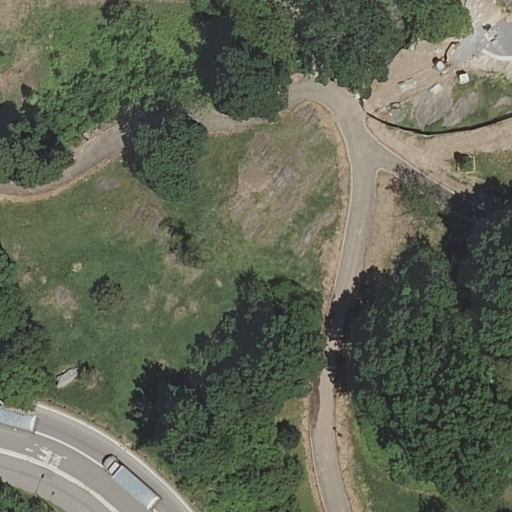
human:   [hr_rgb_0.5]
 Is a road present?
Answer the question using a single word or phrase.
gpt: yes

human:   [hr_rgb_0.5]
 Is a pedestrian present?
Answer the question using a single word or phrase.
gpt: yes

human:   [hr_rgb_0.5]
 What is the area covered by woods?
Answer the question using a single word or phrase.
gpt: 9790m2

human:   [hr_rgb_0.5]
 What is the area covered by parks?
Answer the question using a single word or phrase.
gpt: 10633m2

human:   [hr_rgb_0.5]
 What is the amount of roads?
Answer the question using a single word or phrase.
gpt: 10

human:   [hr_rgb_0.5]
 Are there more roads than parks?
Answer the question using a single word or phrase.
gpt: yes

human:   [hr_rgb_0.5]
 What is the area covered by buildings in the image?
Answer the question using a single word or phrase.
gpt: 0m2

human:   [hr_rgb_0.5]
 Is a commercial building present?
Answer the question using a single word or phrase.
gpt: no

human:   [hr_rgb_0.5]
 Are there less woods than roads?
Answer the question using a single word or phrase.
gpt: yes

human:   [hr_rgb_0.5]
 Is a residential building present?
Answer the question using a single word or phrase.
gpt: no

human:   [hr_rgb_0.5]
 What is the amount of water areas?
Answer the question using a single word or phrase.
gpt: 0

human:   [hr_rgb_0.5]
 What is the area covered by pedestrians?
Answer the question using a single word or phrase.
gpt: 83m2

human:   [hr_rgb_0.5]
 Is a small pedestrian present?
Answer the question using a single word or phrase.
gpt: yes

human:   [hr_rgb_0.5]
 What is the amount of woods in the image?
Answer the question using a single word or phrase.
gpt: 1

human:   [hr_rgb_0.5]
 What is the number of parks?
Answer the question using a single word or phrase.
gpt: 1

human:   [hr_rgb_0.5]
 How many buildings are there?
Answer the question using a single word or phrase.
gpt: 0

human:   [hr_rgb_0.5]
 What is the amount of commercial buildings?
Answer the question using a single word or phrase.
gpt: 0

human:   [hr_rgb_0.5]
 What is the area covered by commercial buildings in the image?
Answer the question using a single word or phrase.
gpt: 0m2

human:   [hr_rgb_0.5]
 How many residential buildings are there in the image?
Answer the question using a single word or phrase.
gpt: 0

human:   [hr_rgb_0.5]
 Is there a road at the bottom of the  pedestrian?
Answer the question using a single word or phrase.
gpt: yes

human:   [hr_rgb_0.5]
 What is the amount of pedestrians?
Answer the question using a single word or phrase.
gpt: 1

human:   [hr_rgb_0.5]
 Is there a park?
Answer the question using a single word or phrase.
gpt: yes

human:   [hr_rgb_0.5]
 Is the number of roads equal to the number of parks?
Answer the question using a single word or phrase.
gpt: no

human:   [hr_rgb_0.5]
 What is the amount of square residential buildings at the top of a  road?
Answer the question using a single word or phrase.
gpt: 0

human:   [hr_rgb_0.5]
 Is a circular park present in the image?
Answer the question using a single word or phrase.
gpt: no

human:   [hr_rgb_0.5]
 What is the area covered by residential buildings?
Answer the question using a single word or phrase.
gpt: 0m2

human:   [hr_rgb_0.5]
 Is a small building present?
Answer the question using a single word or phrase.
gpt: no

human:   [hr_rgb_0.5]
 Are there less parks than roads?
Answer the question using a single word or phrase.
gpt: yes

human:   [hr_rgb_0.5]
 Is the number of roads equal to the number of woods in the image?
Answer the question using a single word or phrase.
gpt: no

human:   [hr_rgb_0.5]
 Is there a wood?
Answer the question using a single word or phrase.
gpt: yes

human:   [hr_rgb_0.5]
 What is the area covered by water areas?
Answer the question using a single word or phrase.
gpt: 0m2

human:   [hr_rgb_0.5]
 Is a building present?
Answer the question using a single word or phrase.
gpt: no

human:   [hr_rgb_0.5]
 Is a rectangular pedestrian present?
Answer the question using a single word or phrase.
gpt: no

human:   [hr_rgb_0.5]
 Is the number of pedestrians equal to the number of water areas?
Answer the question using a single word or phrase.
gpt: no

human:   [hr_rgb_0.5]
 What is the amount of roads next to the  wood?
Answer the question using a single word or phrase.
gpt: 10

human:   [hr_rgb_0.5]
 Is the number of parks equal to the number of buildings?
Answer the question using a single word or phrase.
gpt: no

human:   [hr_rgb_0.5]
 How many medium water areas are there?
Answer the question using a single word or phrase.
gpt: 0

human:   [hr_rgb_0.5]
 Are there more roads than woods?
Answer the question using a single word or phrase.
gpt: yes

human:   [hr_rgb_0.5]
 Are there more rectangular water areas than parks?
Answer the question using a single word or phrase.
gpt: no

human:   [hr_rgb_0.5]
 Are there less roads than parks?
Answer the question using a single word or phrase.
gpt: no

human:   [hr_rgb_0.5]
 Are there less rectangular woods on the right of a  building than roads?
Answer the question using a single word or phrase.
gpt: yes

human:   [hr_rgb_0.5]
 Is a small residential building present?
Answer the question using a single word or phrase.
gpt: no

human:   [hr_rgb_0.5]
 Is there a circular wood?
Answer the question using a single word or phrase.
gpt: no

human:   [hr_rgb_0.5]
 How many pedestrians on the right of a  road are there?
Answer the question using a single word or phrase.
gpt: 1

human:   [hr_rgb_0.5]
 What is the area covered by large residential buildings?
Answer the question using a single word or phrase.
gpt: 0m2

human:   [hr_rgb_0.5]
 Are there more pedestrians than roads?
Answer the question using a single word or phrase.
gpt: no

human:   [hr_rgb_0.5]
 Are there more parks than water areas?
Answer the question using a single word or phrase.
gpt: yes

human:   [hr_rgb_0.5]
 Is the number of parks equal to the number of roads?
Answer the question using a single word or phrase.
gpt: no

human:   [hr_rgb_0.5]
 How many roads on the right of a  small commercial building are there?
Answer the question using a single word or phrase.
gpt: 0

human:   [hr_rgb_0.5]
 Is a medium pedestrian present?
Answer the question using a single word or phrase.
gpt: no

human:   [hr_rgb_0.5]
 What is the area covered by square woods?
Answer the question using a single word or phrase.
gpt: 0m2

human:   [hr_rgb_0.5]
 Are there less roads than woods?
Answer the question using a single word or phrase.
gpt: no

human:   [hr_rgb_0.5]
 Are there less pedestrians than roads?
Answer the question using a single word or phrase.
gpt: yes

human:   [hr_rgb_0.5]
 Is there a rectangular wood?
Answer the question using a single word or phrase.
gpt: no

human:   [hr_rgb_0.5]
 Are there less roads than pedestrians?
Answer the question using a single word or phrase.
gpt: no

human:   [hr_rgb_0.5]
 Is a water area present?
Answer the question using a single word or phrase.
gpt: no

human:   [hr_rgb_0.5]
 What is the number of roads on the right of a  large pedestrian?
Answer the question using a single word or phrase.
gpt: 0

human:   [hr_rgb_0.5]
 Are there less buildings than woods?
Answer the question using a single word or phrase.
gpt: yes

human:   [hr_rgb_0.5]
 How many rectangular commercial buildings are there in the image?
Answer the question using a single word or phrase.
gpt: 0

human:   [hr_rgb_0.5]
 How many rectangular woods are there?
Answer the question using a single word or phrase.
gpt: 0

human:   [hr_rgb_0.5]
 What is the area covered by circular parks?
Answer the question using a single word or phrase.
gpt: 0m2

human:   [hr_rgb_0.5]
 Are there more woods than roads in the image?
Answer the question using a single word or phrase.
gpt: no

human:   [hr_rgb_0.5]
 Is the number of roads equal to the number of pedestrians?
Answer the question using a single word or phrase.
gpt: no

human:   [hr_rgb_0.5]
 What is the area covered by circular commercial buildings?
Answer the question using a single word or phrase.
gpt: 0m2